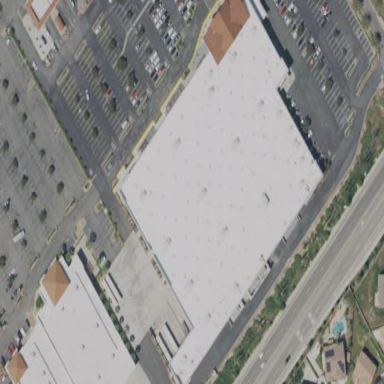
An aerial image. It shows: Wholesale shop housed in building.